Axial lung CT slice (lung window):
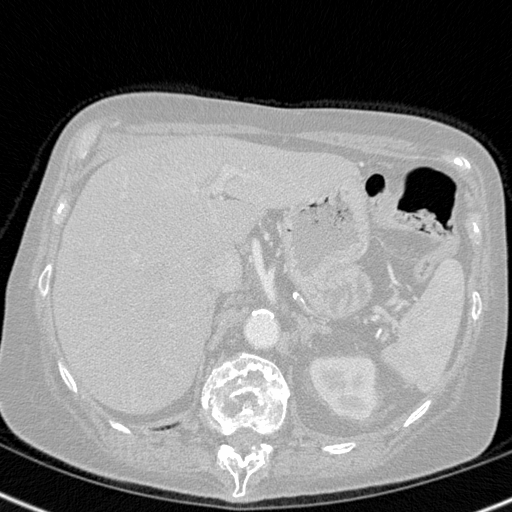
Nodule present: no